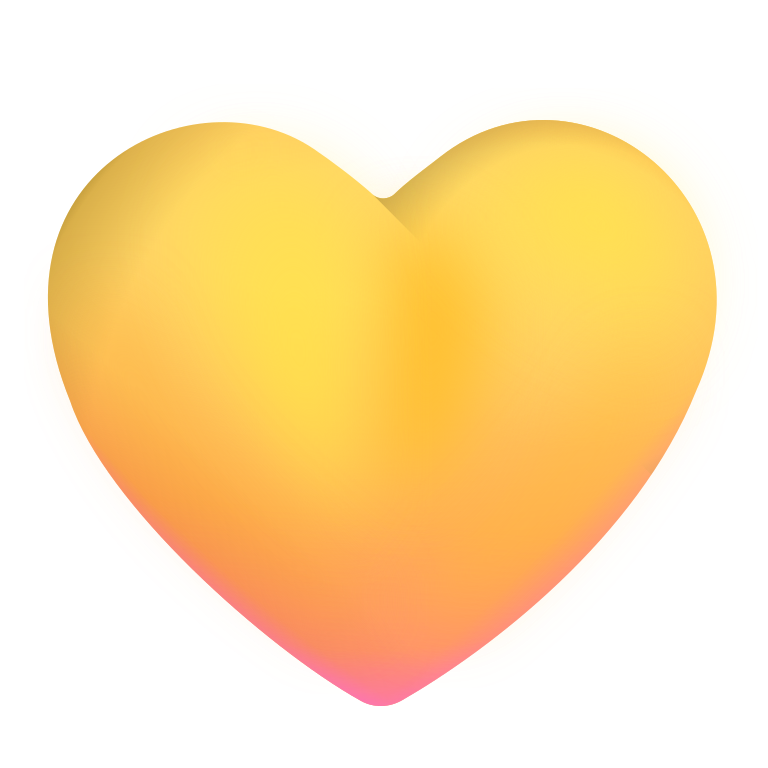
yellow heart color